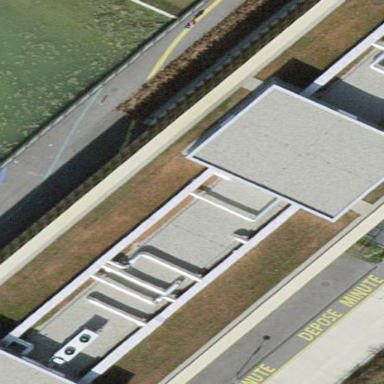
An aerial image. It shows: View of roof of building.